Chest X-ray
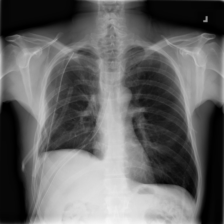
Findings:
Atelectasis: negative
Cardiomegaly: negative
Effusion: negative
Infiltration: negative
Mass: negative
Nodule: negative
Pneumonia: negative
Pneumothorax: positive
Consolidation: negative
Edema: negative
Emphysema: negative
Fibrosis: negative
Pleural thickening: negative
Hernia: negative